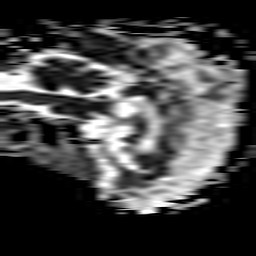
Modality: ADC
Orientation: sagittal
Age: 49
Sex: male
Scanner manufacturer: philips
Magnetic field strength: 3 T
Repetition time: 3.33 s
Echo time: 0.076 s